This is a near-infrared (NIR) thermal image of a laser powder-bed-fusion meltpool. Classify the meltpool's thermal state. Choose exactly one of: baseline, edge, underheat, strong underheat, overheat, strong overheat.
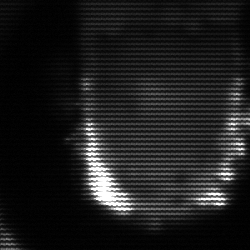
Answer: baseline